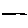
Label: line